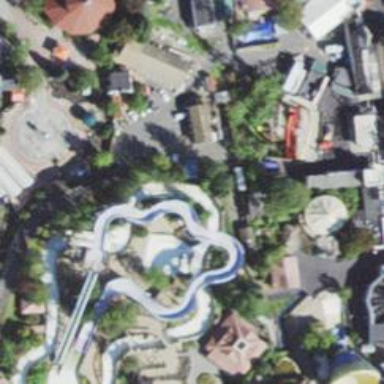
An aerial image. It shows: Water slide attraction.